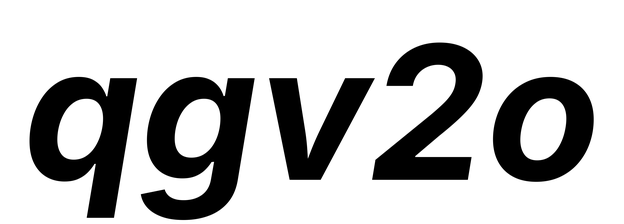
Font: Inter-Italic_Bold_Italic